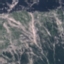
Label: HerbaceousVegetation